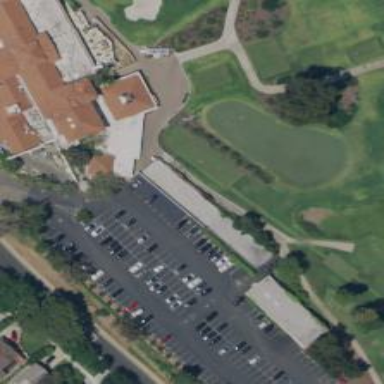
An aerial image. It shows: Building near golf course.